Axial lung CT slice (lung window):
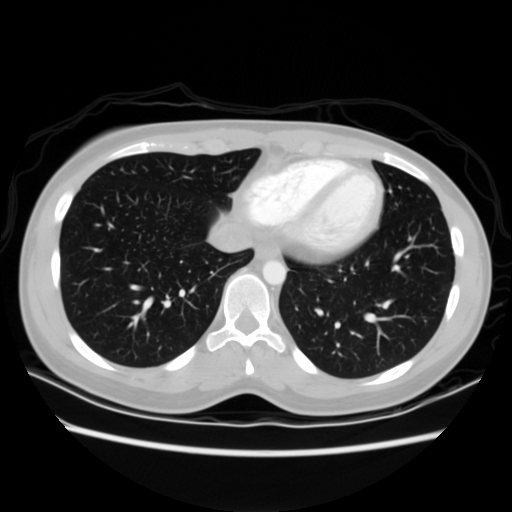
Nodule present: no